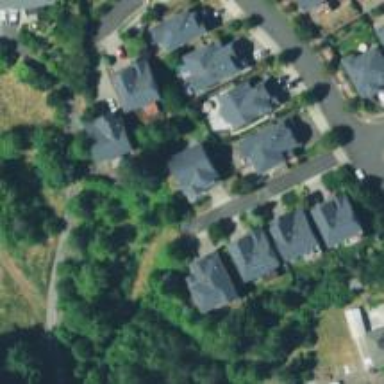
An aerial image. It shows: Residential road with sidewalk on the left side.